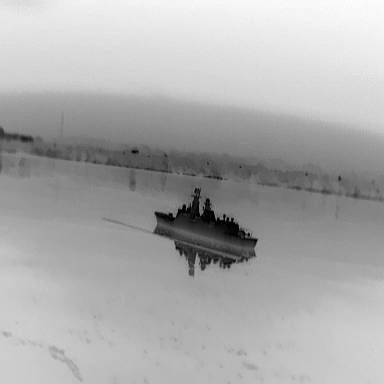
There is a warship in the infrared image.